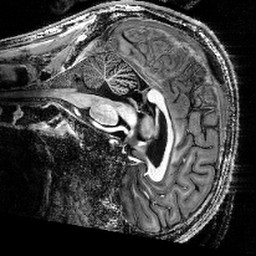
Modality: T1w
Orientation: sagittal
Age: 26
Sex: male
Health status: healthy
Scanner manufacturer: siemens
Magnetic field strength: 9.4 T
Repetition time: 6 s
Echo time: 0.0023 s